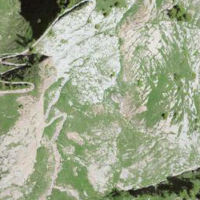
EUNIS habitat code: 31
Species observed at this site:
Parnassia palustris
Dryas octopetala
Leontopodium nivale
Saxifraga aizoides
Saxifraga oppositifolia